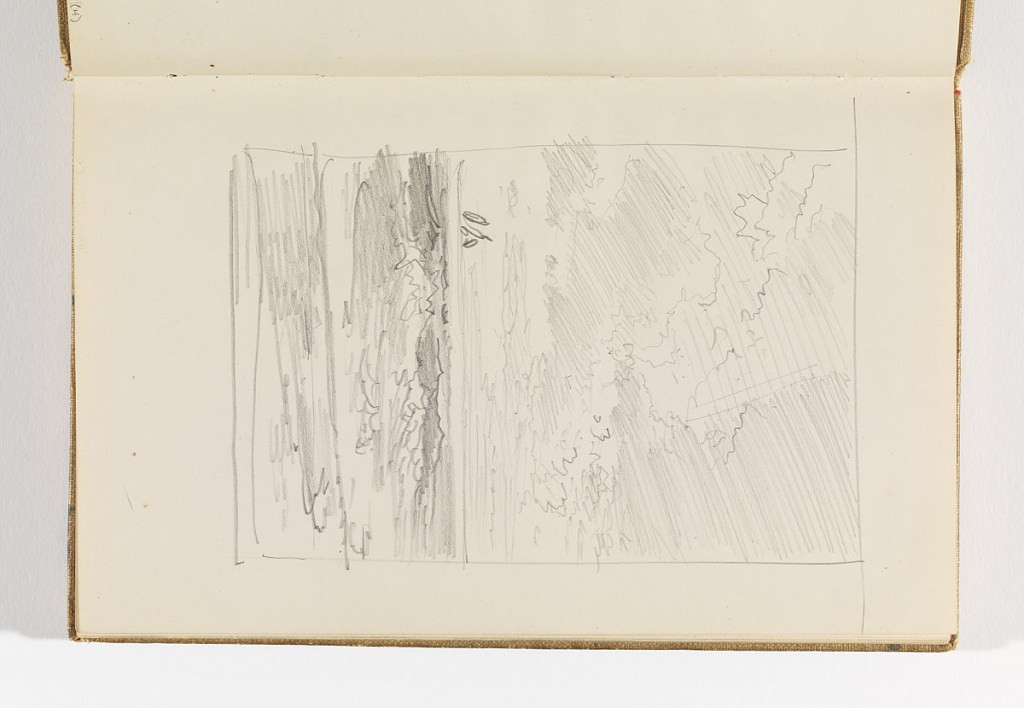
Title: Cornish Coast ocean with Boat on Horizon
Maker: William Trost Richards, American, 1833–1905
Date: after 1878
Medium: Graphite on cream wove paper
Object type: Sketchbook folio
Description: Choppy sea, boat on left horizon.